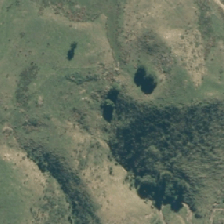
Land cover: low_producing_grassland